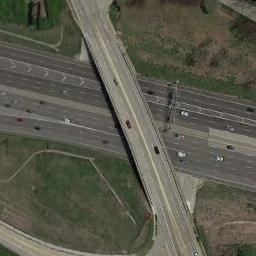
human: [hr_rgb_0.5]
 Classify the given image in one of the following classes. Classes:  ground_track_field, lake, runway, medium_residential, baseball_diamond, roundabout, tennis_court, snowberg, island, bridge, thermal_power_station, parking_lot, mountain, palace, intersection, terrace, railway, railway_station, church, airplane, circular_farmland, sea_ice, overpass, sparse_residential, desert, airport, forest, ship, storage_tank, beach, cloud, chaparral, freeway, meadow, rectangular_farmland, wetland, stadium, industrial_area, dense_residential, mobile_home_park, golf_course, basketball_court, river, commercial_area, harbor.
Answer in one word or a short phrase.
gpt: overpass